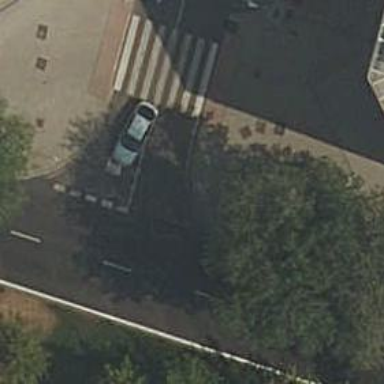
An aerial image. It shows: Road with "give way" sign.